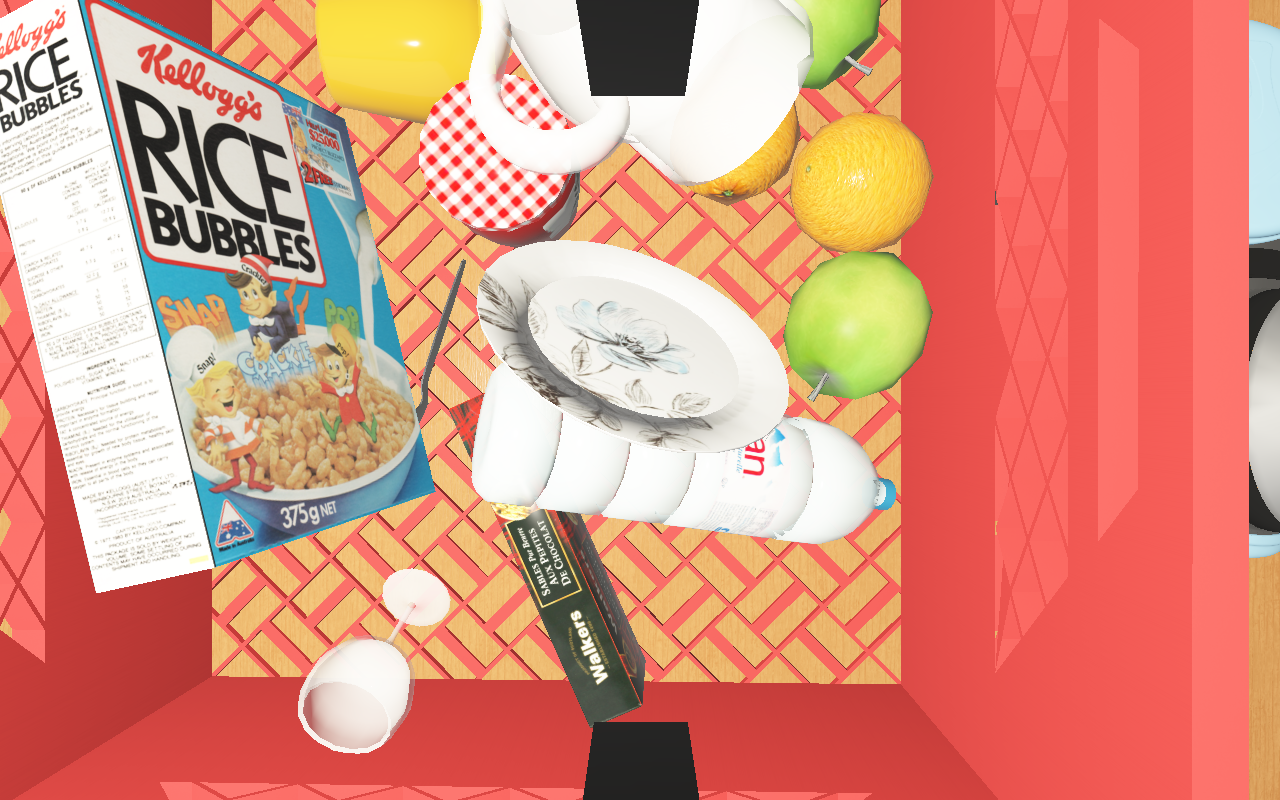
Objects in the scene:
carafe
apple
apple
honey jar
jam jar
cereal box
cereal box
biscuit box